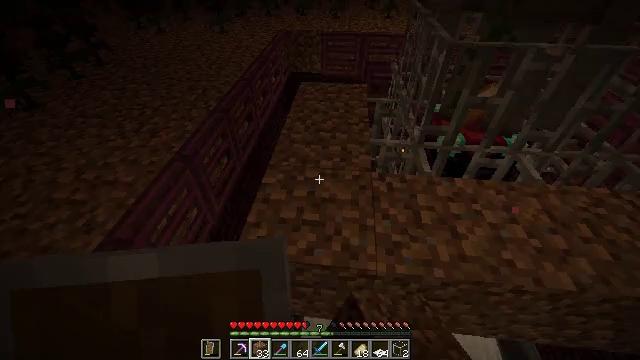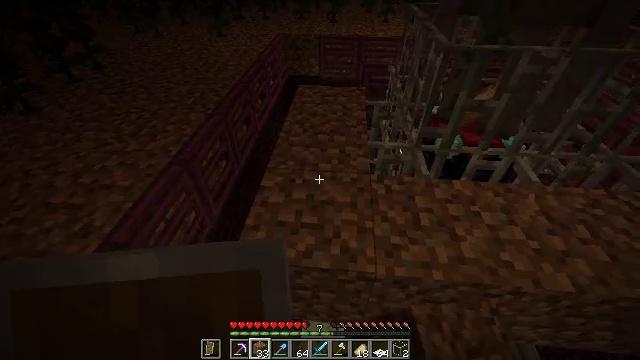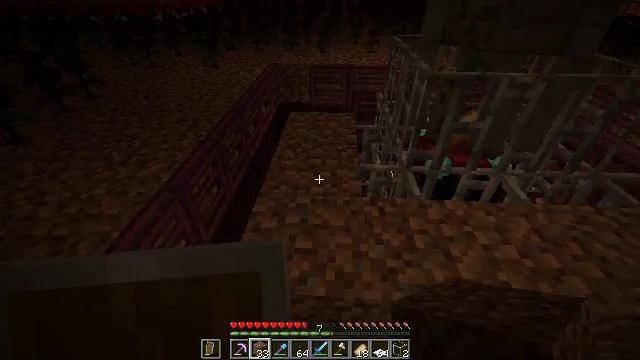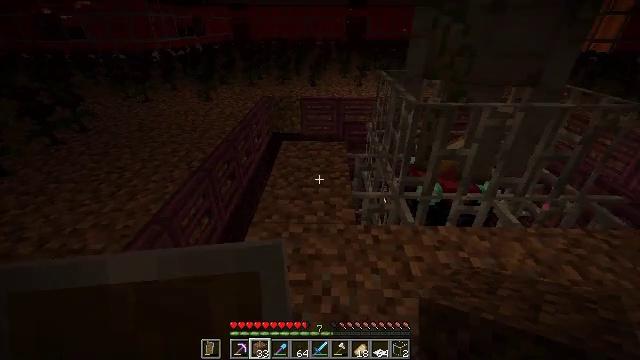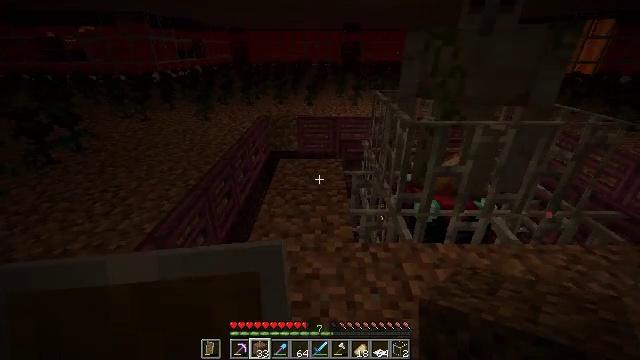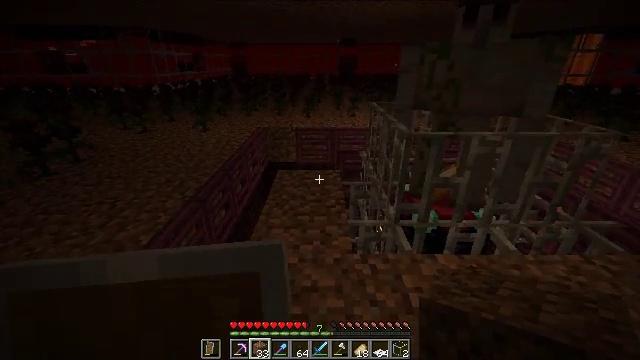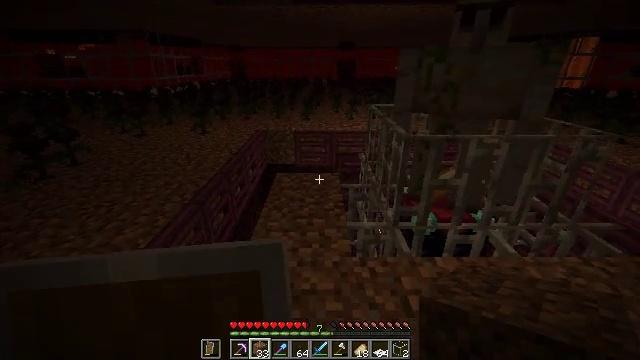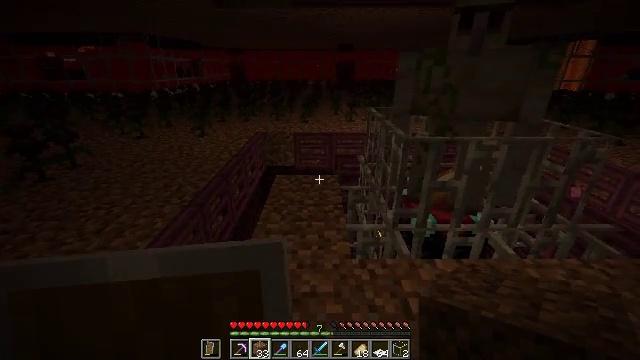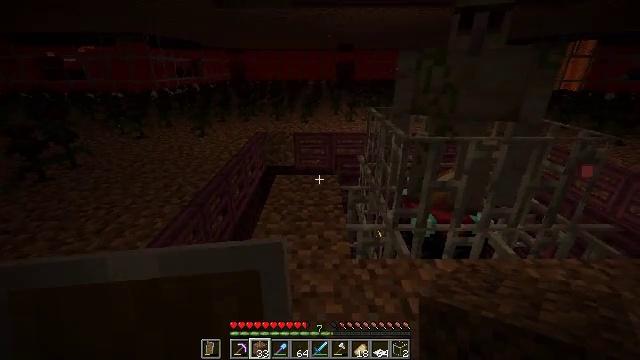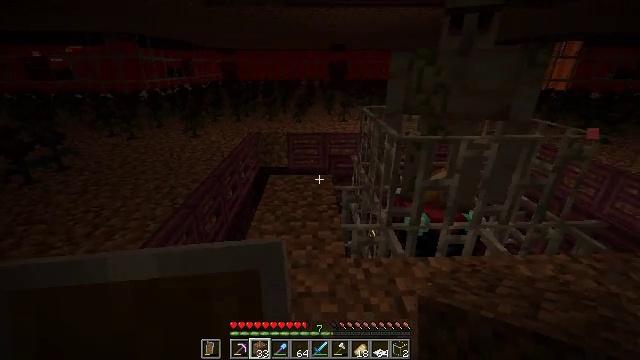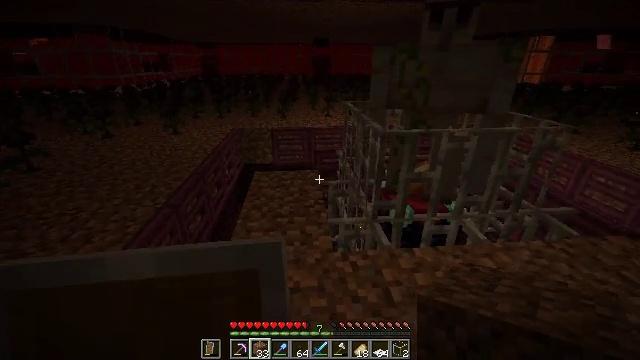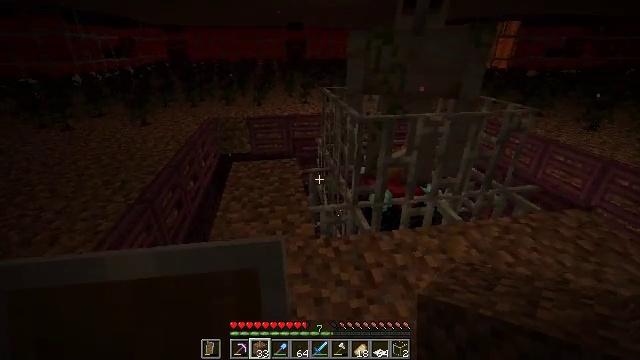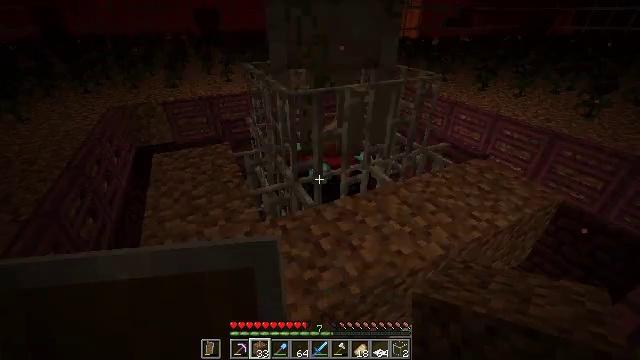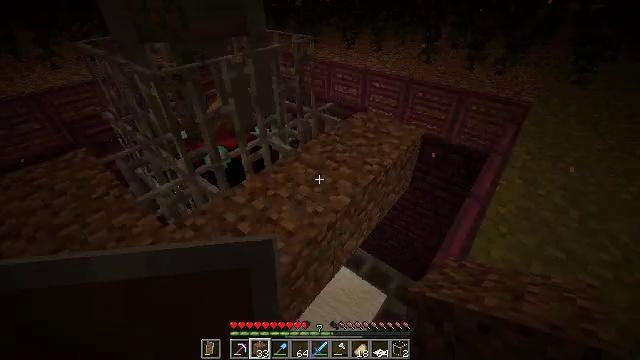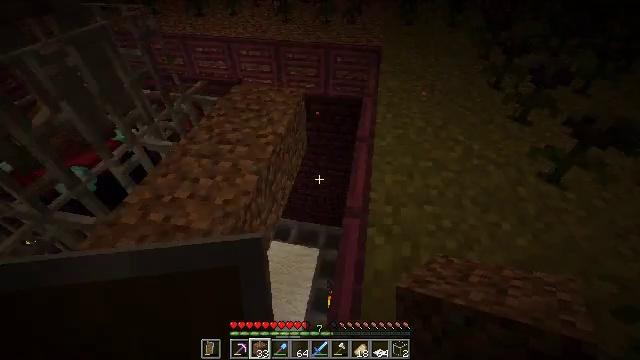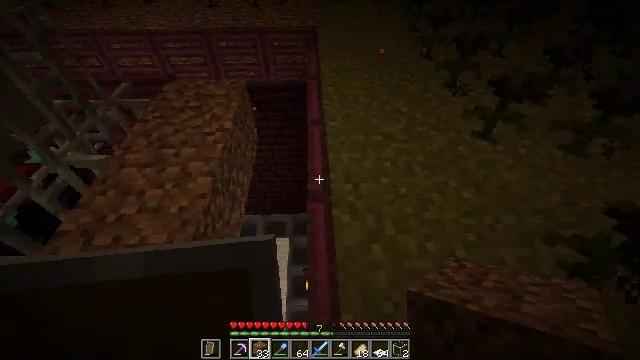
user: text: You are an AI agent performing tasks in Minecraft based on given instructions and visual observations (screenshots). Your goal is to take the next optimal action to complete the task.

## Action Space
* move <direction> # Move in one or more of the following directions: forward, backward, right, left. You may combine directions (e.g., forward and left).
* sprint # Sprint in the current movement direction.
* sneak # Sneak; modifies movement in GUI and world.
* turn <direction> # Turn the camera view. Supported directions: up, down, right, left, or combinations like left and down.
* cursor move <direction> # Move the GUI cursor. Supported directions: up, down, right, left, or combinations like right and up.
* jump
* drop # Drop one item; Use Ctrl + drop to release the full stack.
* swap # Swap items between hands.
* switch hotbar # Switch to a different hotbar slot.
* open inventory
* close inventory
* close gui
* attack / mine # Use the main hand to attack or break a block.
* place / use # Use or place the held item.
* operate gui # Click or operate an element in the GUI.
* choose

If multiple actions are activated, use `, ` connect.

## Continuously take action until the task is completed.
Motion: motion action
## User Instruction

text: Remove the crimson trapdoor.
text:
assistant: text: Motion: no_op
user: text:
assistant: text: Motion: turn right and up
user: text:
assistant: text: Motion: turn right and up
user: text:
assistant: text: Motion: turn up
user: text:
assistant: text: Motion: turn up
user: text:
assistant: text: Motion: no_op
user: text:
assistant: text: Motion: no_op
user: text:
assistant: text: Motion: no_op
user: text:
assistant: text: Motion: turn right
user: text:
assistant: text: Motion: turn right and down
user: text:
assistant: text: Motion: turn right and down
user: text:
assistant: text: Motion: turn right and down
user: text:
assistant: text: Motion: turn right and down
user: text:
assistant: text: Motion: turn right and down
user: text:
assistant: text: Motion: turn right and down
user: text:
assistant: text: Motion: turn right
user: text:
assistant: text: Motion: turn right
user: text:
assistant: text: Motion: turn right
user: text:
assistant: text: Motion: turn right
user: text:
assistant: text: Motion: turn right
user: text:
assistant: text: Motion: no_op
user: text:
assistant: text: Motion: no_op
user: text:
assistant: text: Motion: no_op
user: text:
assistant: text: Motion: turn left and up
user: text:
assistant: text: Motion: turn left and up
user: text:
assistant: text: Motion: turn left and up
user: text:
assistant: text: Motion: turn left and up
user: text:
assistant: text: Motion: no_op
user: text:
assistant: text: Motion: no_op
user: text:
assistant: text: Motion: no_op